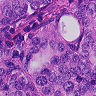
Metastatic tissue present: yes